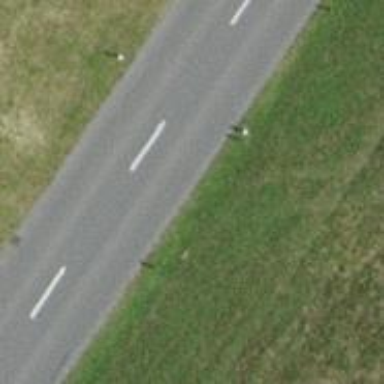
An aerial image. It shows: Tertiary road with asphalt surface.